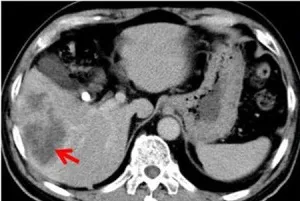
Case 3: A 63-year-old man presented with pain in the right upper quadrant since 1 month. (D) Histopathological examination of surgical specimen showing PLCS. Cancerous tissue (cholangiocarcinoma) was interspersed with sarcomatous tissue (malignant fibrous tissue).
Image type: radiology (ct)